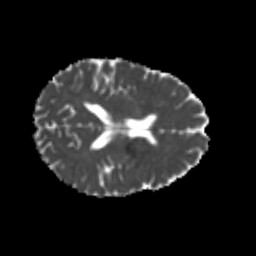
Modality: MD
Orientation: axial
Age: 24
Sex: female
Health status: healthy
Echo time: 0.074 s